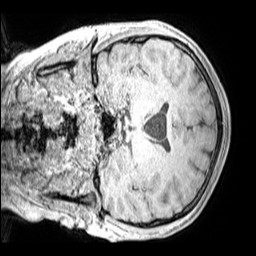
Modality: MP2RAGE
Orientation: coronal
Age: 13
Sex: male
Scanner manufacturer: siemens
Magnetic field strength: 3 T
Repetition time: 4 s
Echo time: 0.00299 s